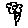
Label: flower